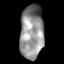
Tissue: skin
Cell type: Epithelial cells
Senescence score: 0.2796
Nuclear area (px): 1241
Mean DAPI intensity: 144.929